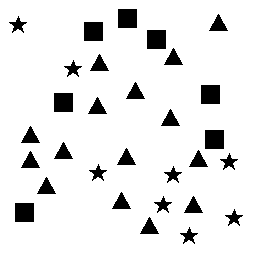
Squares: 7
Triangles: 15
Stars: 8
Total shapes: 30